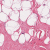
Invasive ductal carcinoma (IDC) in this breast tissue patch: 0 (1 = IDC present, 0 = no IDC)